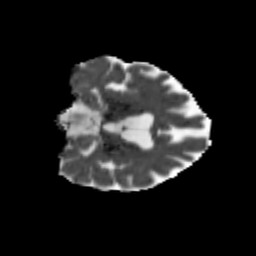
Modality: MD
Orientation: coronal
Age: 75
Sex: male
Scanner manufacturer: siemens
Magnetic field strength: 3 T
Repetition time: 4.71 s
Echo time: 0.0906 s